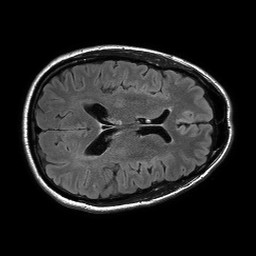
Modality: FLAIR
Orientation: axial
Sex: male
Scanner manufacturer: philips
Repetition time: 11 s
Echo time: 0.125 s